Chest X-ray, AP view. Patient: 9 years old, sex M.
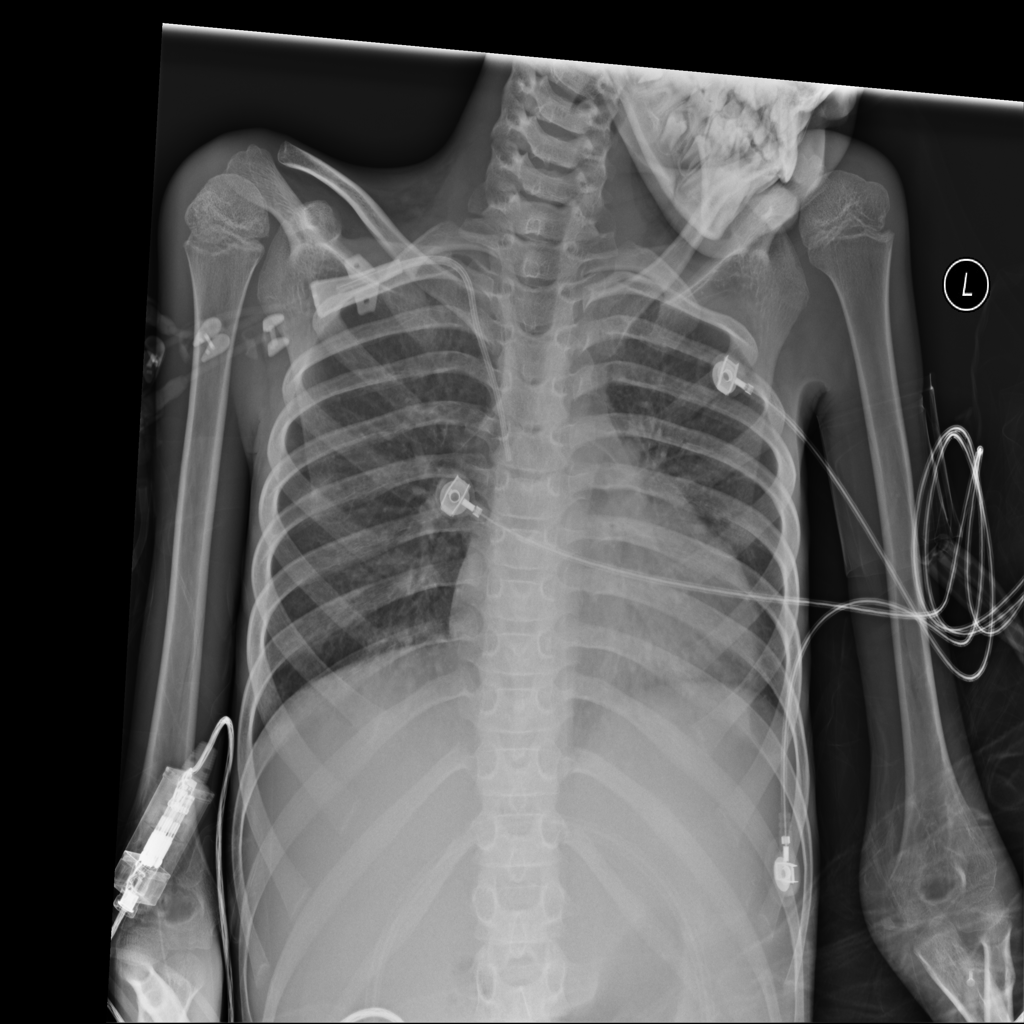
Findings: No Finding